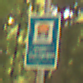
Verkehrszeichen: Wasserschutzgebiet
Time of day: Midday
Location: Outdoor (Nature)
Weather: PartlyCloudy
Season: NotSpecified
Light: Natural